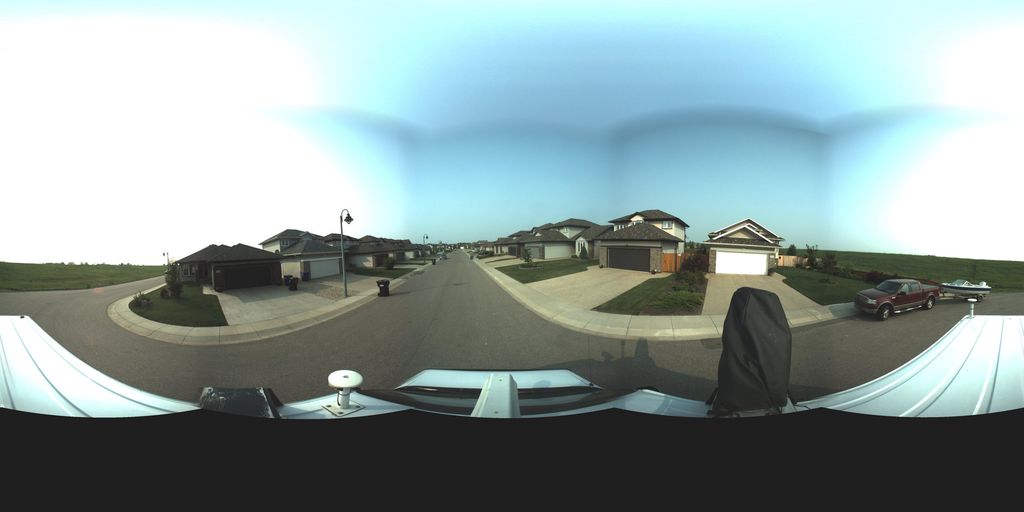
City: saskatoon